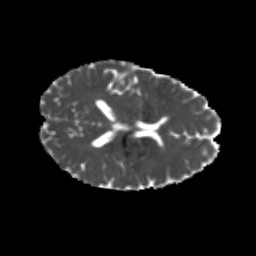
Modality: MD
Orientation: axial
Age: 24
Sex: male
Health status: healthy
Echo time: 0.074 s